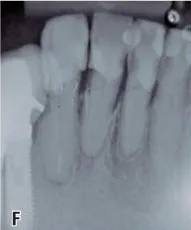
Initial radiographic images. ; Teeth from 34 to 43, extensively restored.
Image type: radiology (x_ray)